Question: One of my recent project i need to set some custom color to my graph legends .
Is it possible to set custom color. If possible how can i change that.
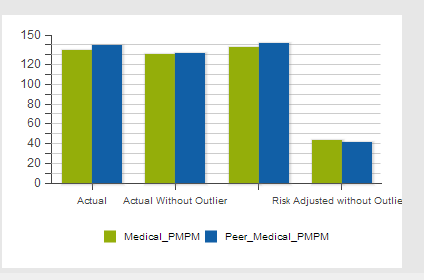
Answer: In your chart series config, you can defined your own 'renderer' function (<URL>. In this function you can change column attributes.
So if you want to change columns color, renderer function should look like this:
'''
renderer: function(sprite, record, attr, index, store) {
var value = 0;
if (index > 0) {
value = index % 2;
}
var color = ['#5B96CD', '#D0D0D0'][value];
return Ext.apply(attr, {
fill: color
});
}
'''
See fiddle: <URL>